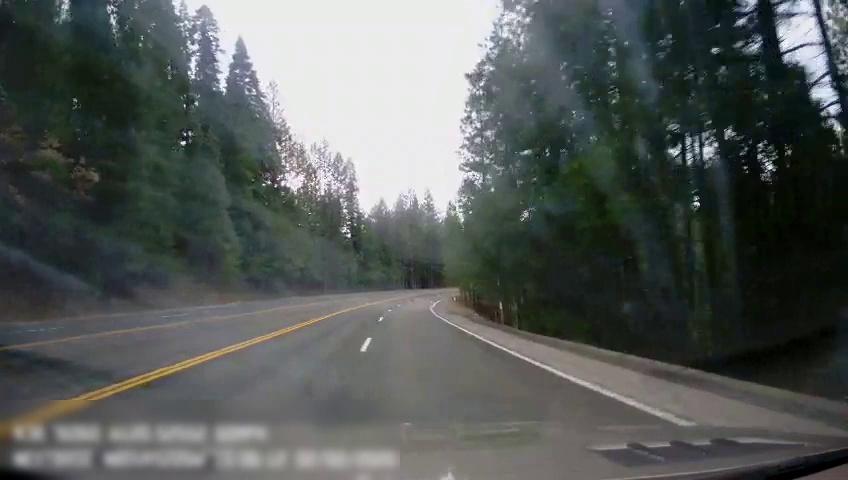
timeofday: Day
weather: Cloudy
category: Drivable Space
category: Lanes | Opposite Lane
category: Lanes | Opposite Lane
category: Lanes | Alternate Lane
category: Lanes | Opposite Lane
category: Lanes | Current Lane
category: Lanes | Current Lane